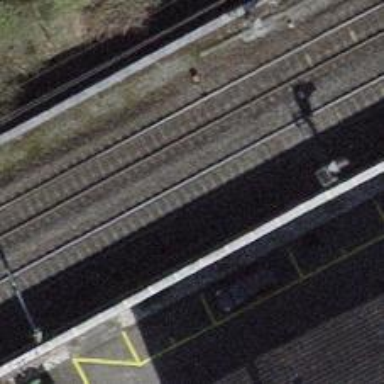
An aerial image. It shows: Single-track electrified railway with contact line.